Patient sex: M
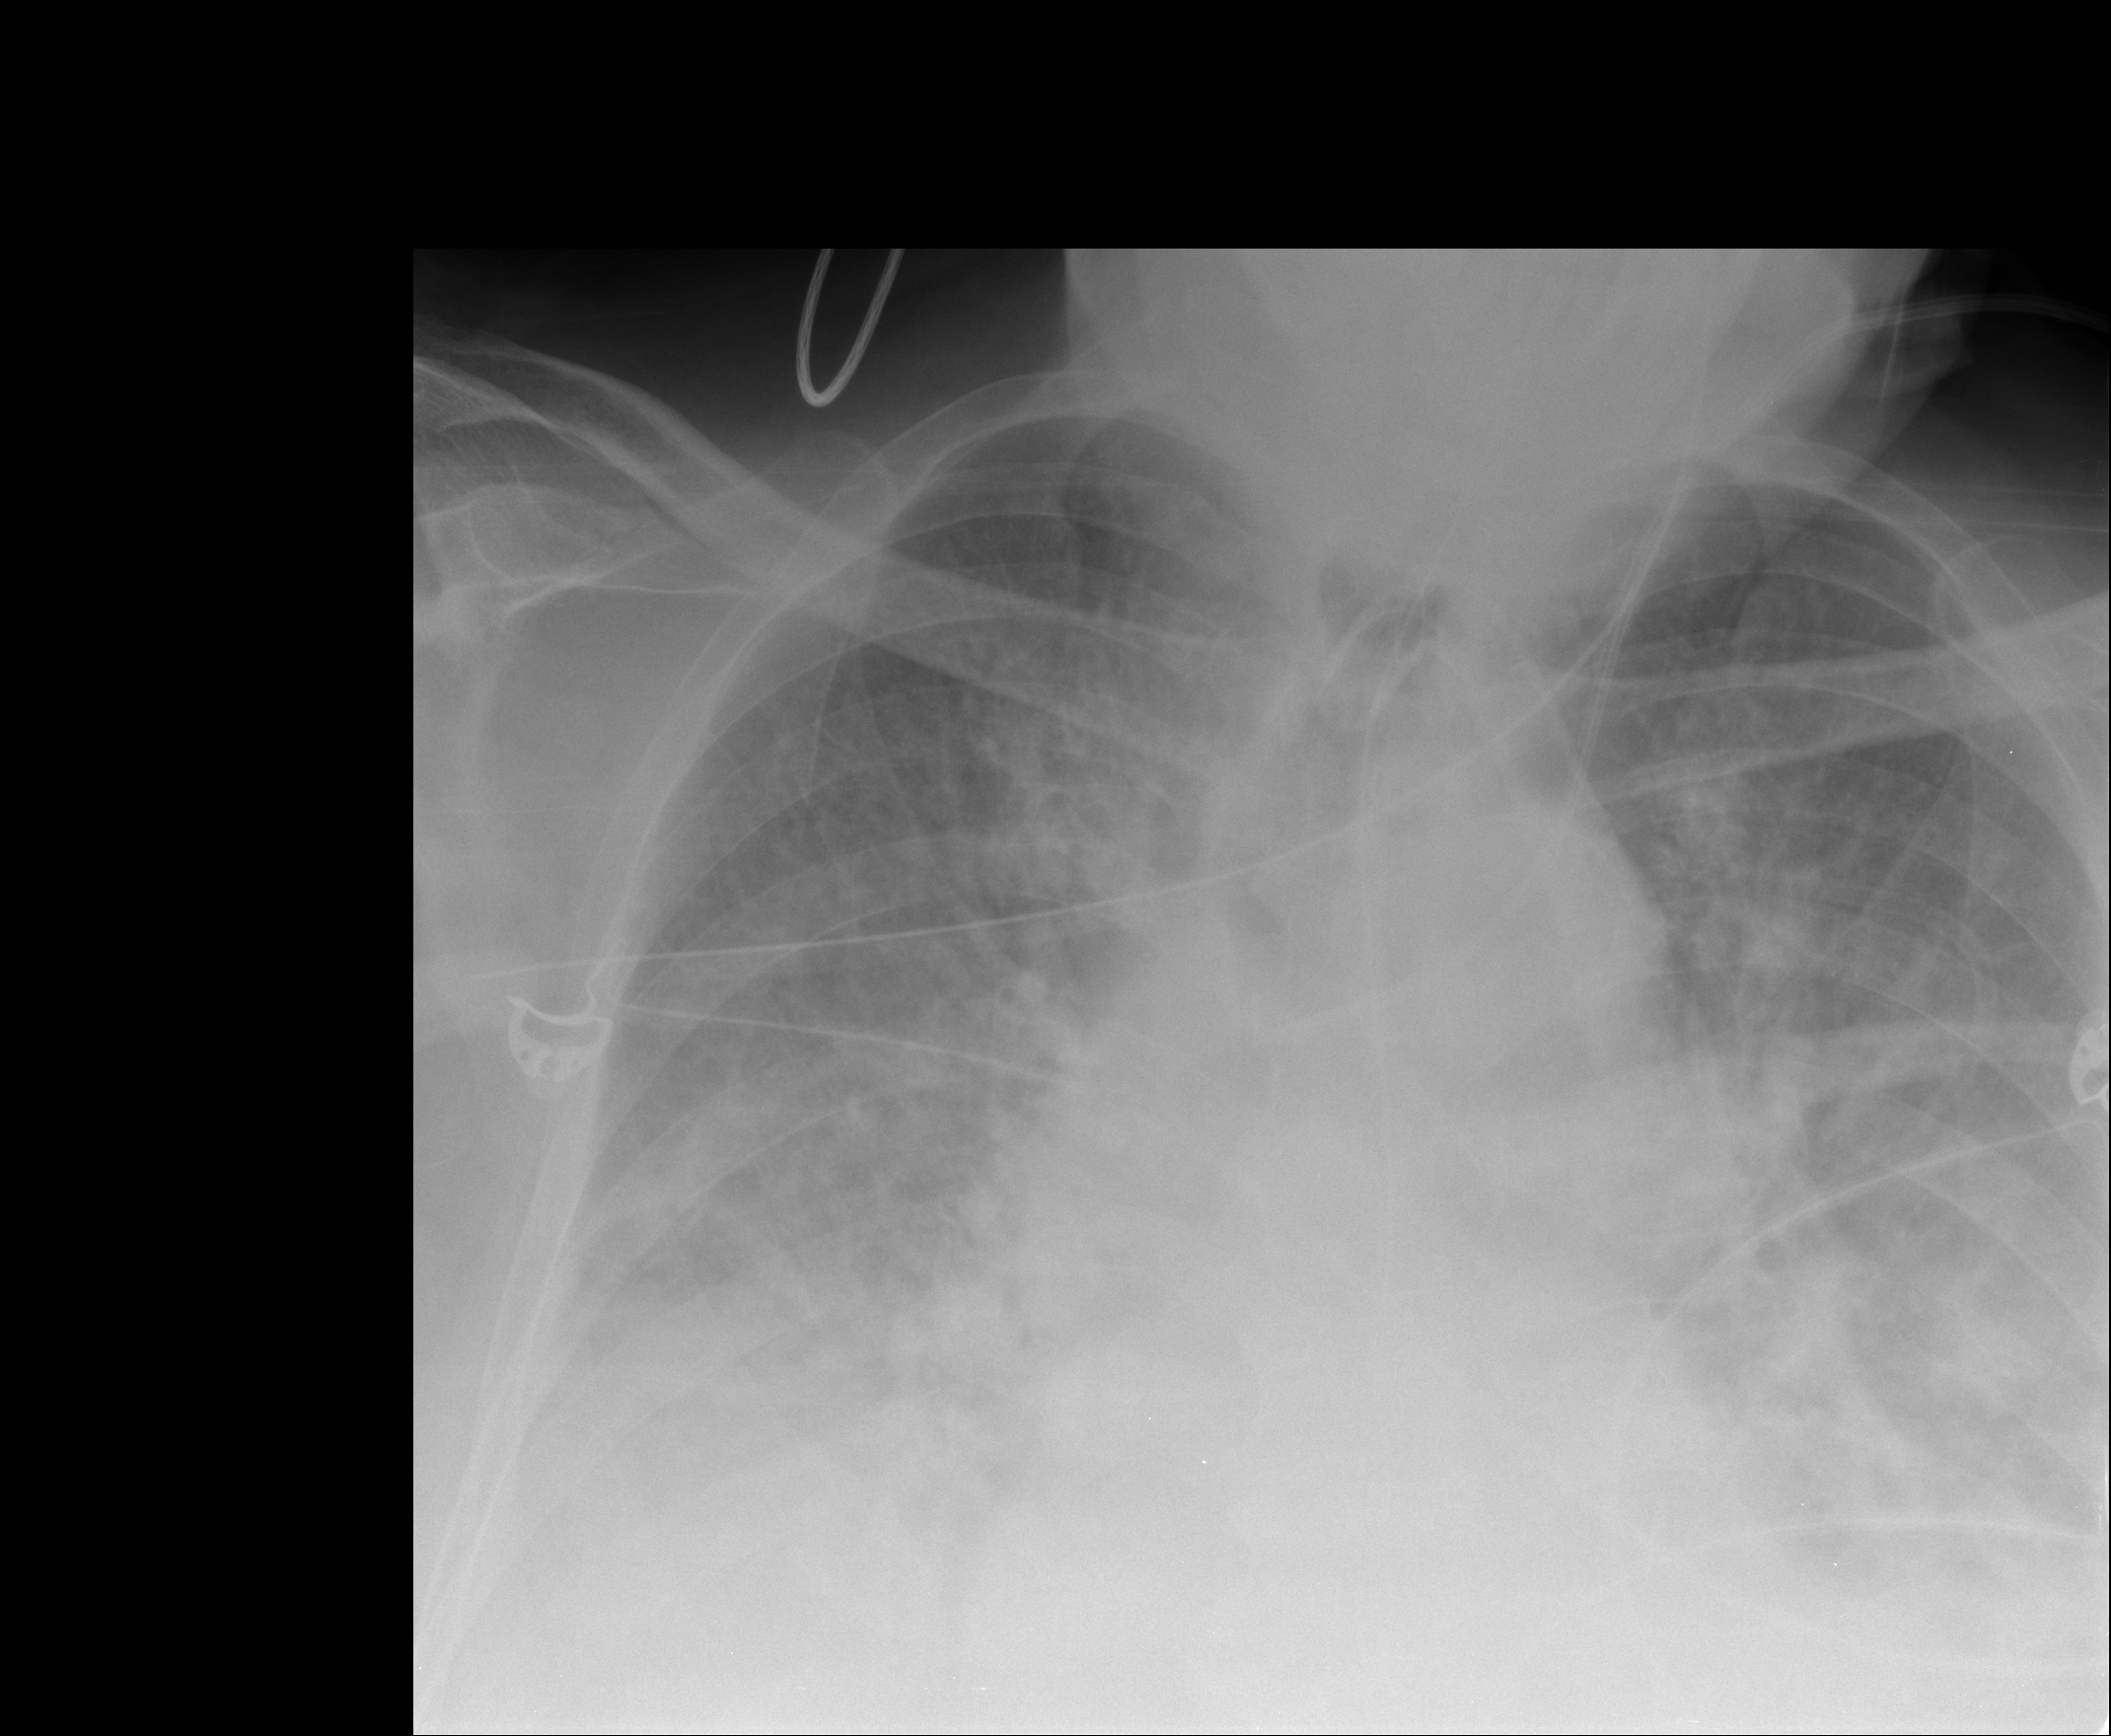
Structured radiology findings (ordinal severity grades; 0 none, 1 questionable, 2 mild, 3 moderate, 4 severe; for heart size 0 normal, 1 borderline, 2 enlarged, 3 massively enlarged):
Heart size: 1
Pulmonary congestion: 3
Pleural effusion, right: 3
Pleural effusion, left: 3
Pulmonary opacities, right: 3
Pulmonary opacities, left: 3
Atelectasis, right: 3
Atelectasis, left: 3